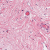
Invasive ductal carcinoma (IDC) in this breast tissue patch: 0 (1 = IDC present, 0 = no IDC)